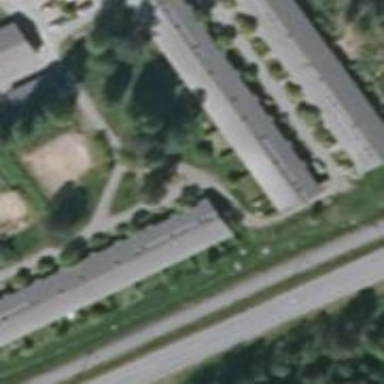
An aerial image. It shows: Terrace building.